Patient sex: M
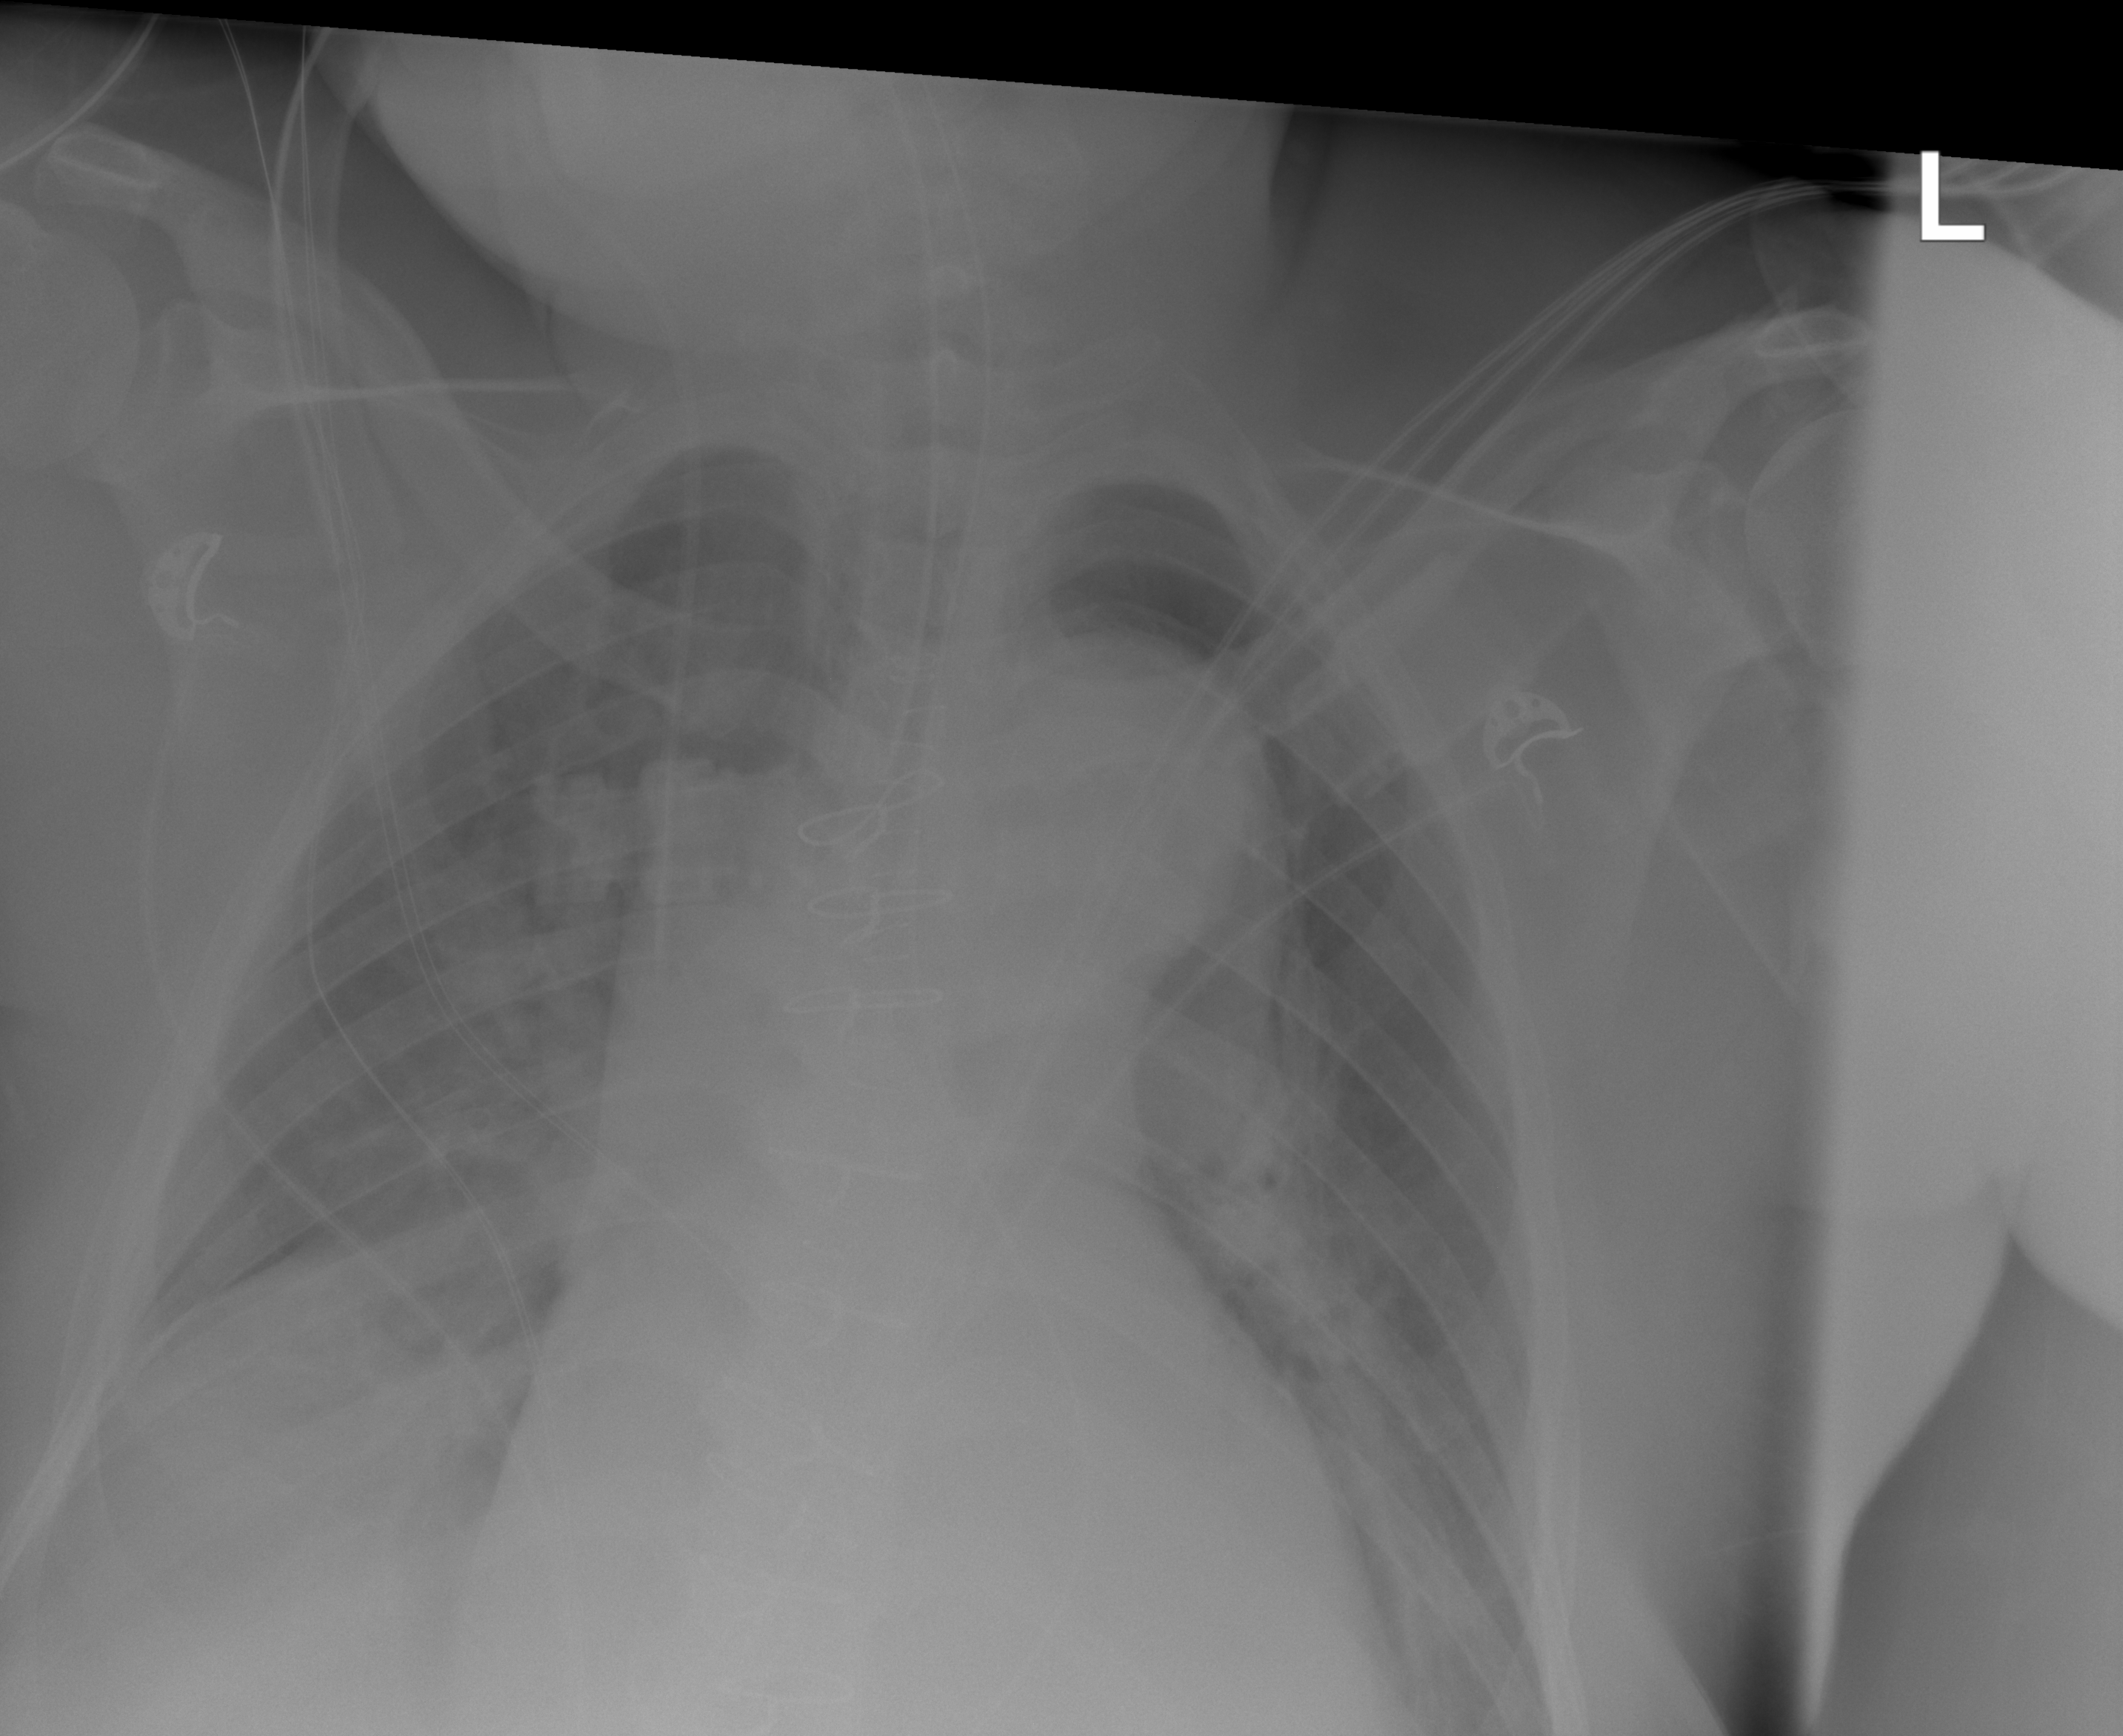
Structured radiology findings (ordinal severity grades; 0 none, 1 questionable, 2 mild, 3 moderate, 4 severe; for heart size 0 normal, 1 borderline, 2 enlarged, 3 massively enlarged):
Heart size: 2
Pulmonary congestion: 2
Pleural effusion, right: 3
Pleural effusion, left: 1
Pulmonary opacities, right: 0
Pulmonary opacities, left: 0
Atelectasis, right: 2
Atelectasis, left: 2